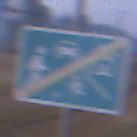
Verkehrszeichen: EndeVerkehrsberuhigterBereich
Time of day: SunriseSunset
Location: Outdoor (Nature)
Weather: Clear
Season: NotSpecified
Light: Natural